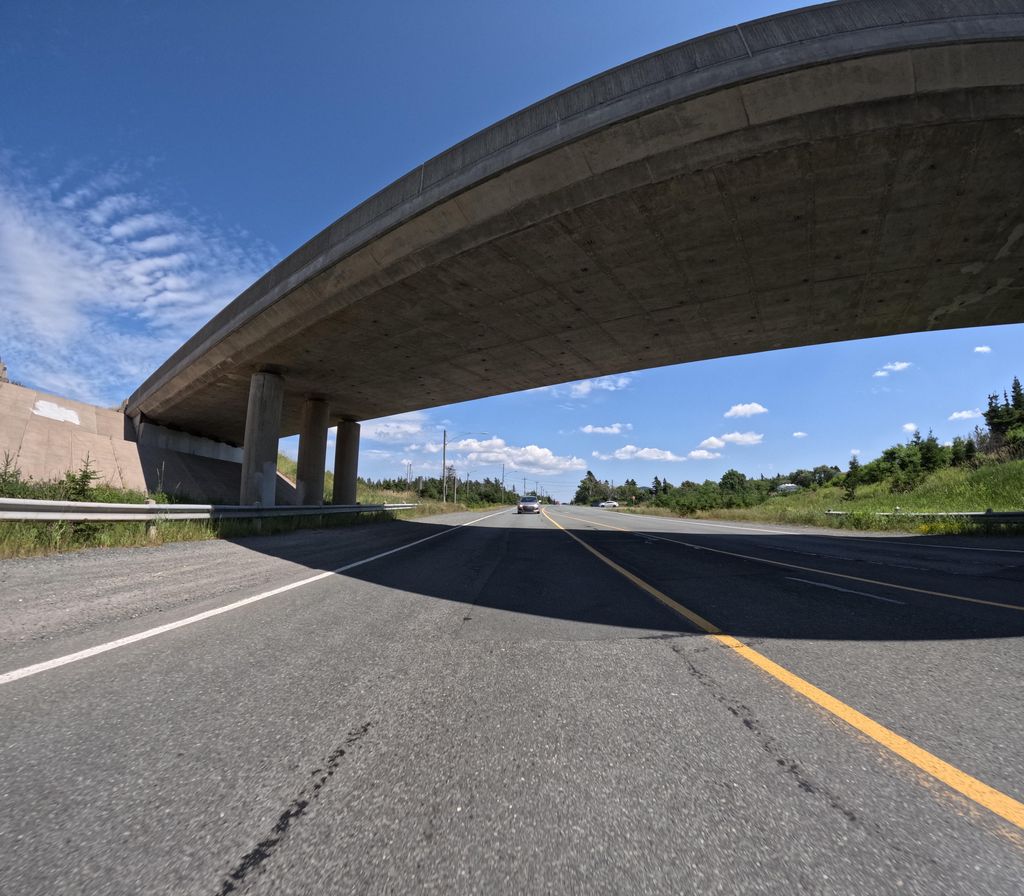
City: st_johns